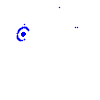
Particle: electron